Question: From a mouse experiment I have data for about fifty mice coming for about 15 different metrics. I generated a list of correlation plots of every metric against every other metric to identify which measurements correlate with each other and which ones don't.
'''
library(ggplot2)
df <- structure(list(mouse_ID = c(1L, 2L, 3L, 4L, 5L, 6L, 7L, 8L, 9L,
10L, 11L, 12L, 13L, 14L, 15L, 16L, 17L, 18L, 22L, 23L, 24L, 25L,
26L, 27L, 28L, 29L, 30L, 31L, 32L, 33L, 34L, 35L, 36L, 37L, 38L,
39L, 40L, 41L, 42L, 43L, 44L, 45L, 46L, 47L, 48L, 49L, 50L, 51L,
52L, 53L, 54L, 55L), treatment = structure(c(1L, 1L, 1L, 1L,
1L, 2L, 2L, 2L, 2L, 2L, 2L, 2L, 2L, 2L, 2L, 3L, 3L, 3L, 3L, 3L,
3L, 3L, 4L, 4L, 4L, 4L, 4L, 4L, 4L, 4L, 4L, 4L, 5L, 5L, 5L, 5L,
5L, 5L, 5L, 5L, 5L, 5L, 6L, 6L, 6L, 6L, 6L, 6L, 6L, 6L, 6L, 6L
), .Label = c("not challenged", "vehicle control", "high",
"medium", "low", "reference"
), class = "factor"), value.x = c(0.003725, 0.0208, 0.004475,
0, 0.00895, 1.00625, 1.0125, 1.014, 1.1025, 0.925, 0.897, 0.99,
1.1495, 1.0125, 1.08, 0.88425, 1.001, 0.864, 0.89175, 0.9425,
0.943, 1.07325, 0.73575, 0.606, 0.682, 0.79925, 0.87, 0.60225,
0.756, 0.891, 0.6555, 0.572, 0.253, 0.255, 0.396, 0.4495, 0.299,
0.39, 0.3, 0.5365, 0.378, 0.475, 0.73575, 0.4895, 0.468, 0.90625,
0.3905, 0.4995, 0.60375, 0.744, 0.75, 0.5535), value.y = c(0,
0, 0, 0, 0, 5.775, 4.6875, 4.992, 7.245, 6.0125, 3.795, 4.99125,
7.26275, 4.35375, 4.3875, 3.6025, 4.389, 3.852, 3.444, 4.205,
5.207, 4.77, 3.052, 2.65125, 2.024, 3.6835, 2.9, 1.5695, 2.7,
2.619, 2.964, 1.936, 0.539, 0.408, 1.056, 1.085, 0.897, 0.795,
0.5, 1.0915, 0.5355, 0.575, 2.8885, 2.0915, 1.755, 3.40625, 1.42,
1.6095, 2.835, 2.3715, 2.7, 1.927)), row.names = c(NA, -52L),
class = c("tbl_df", "tbl", "data.frame"))
ggplot(data = df, aes(x = value.x, y = value.y)) +
geom_point(aes(color = treatment)) +
geom_smooth(method = lm, se = TRUE)
#> 'geom_smooth()' using formula 'y ~ x'
'''
It turns out that a long list of over 100 plots is really hard to take in, and on each plot there is relatively little information. I would like to arrange these linear plots in a grid of the 15 x 15 measurements and visualize the correlation coefficient for the linear models by background color and overlay the linear model and data points.
Is this somehow feasible to do in ggplot? Is there another tool I could use? And if so, how should I arrange the data structure? I am comfortable dealing with purrr and nested lists for such models, but I guess in this case a long list does not seem ideal -- a matrix-style arrangement would fit the output much better.
Any thoughts or suggestions on how to approach this?

<URL>
Sorry, my explanation wasn't clear. The data I am showing above is only a fraction of the data available. Here I am plotting the linear correlation of two read outs. But I have over a dozen read outs that I used for pair wise comparisons. I am looking for something like this:
<URL>
Each tile should be colored by a metric of the linear model (eg correlation coefficient or p value) but it should also show the graphed data and overlay of the linear model.
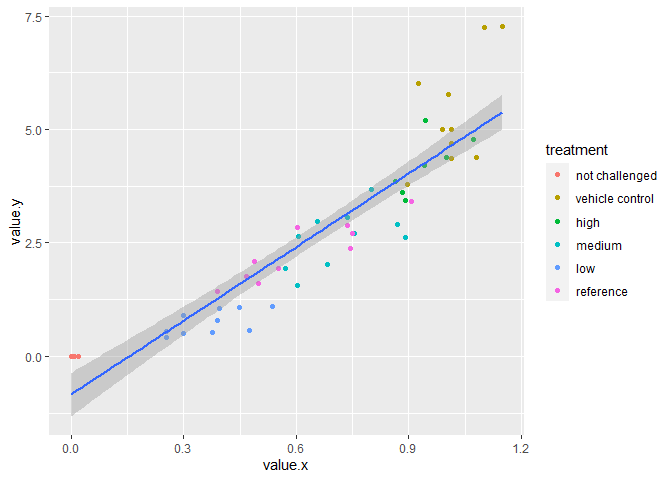
Answer: 'GGally' is absolutely what I was looking for. It's simply to use and has a number of useful plotting options I will need to explore.
<URL>
It turns out there are potentially some issues when the grid gets larger, bit right now it's not clear to me if this is a data issue or a limitation in the plotting function. Lot's of stuff to explore, but the simplicity of getting the first plots done is awesome.
Now to figure out how to scale the background color of each mini-plot by the overall correlation coefficient!
<URL>
<URL>